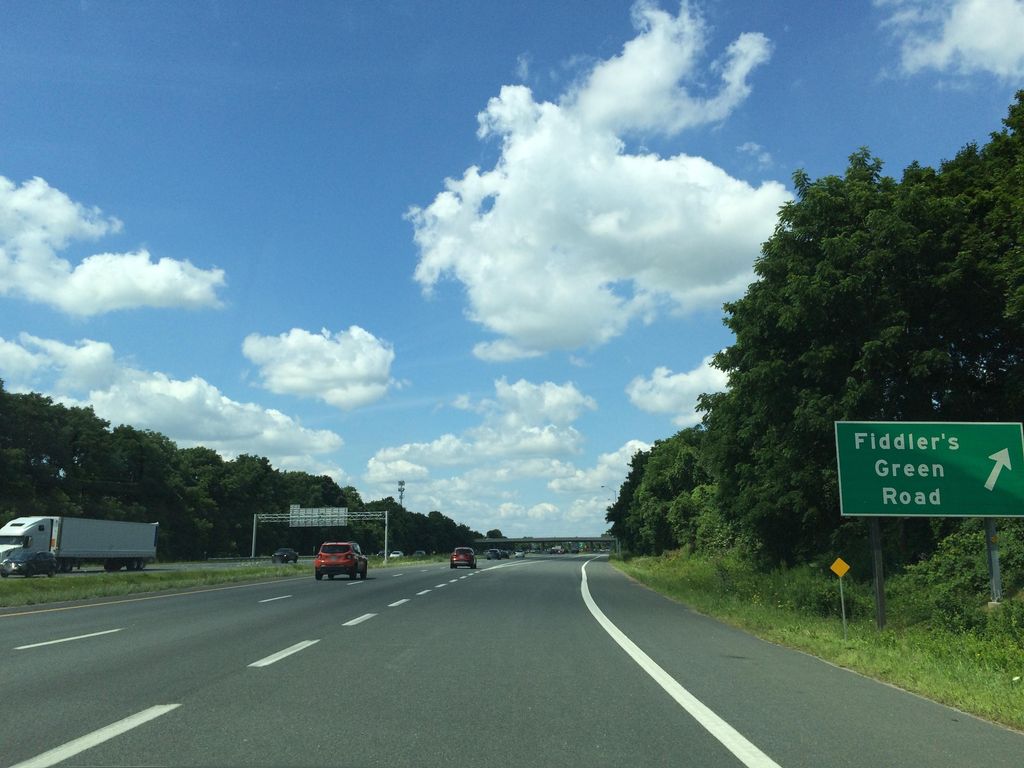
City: hamilton